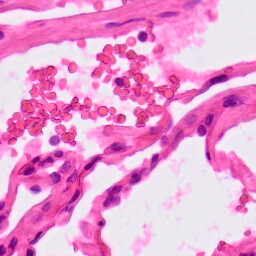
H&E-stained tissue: Lung